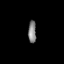
Tissue: prostate
Cell type: Fibroblasts
Senescence score: 0.8191
Nuclear area (px): 172
Mean DAPI intensity: 132.105